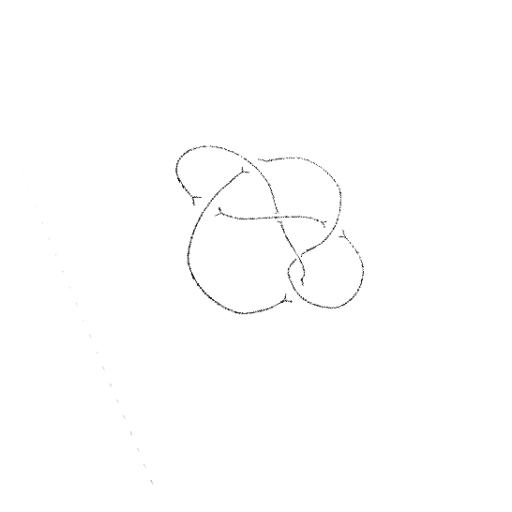
Crossing number: 6